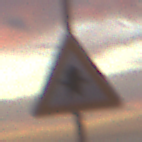
Verkehrszeichen: Vorfahrt
Umgebung: Outdoor, Urban
Tageszeit: SunriseSunset
Wetter: PartlyCloudy
Licht: Natural
Jahreszeit: NotSpecified
Kontrast: MediumContrast